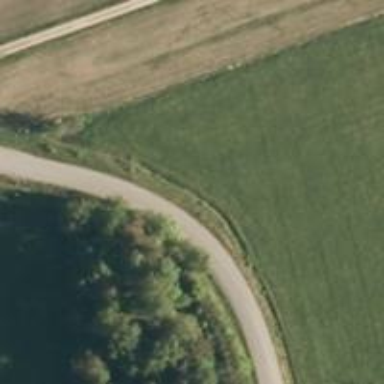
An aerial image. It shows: Tertiary road.